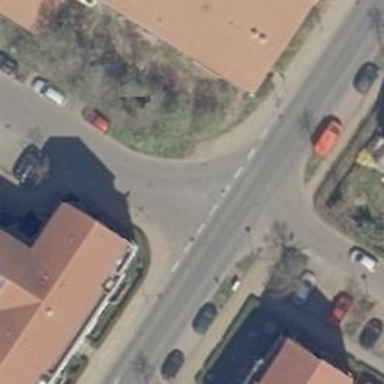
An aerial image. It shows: Unmarked road crossing.